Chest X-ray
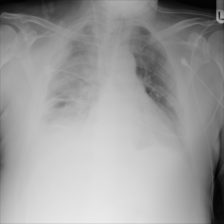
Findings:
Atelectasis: negative
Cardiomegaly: negative
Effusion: negative
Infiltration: negative
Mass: negative
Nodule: negative
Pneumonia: negative
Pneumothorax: negative
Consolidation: negative
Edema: negative
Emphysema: negative
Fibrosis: negative
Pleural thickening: negative
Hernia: negative